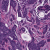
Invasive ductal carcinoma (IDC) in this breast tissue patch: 0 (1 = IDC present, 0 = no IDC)